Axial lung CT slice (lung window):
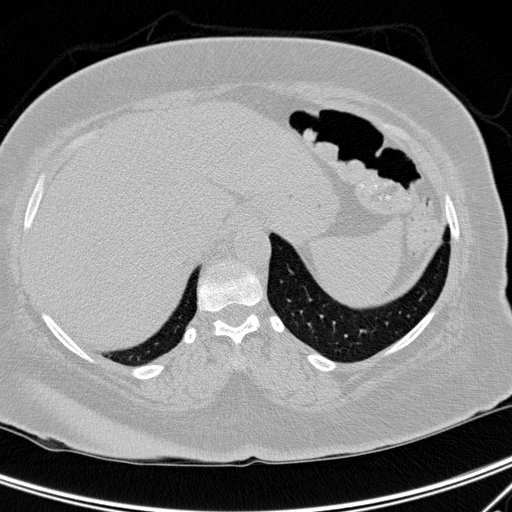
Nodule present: no